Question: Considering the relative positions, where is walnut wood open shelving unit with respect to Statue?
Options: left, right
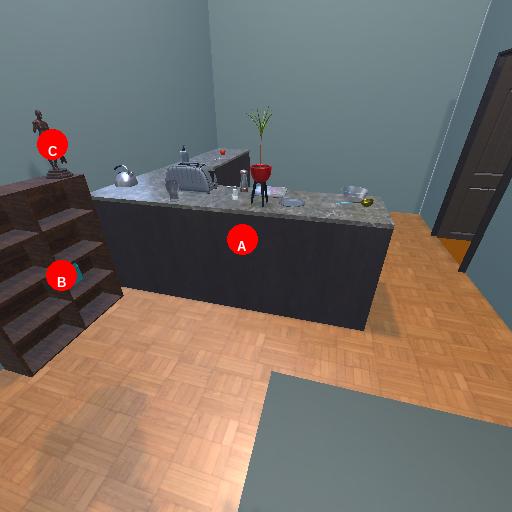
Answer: left